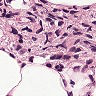
Metastatic tissue present: yes